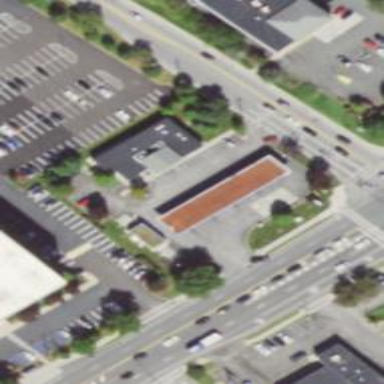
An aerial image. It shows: Post office.